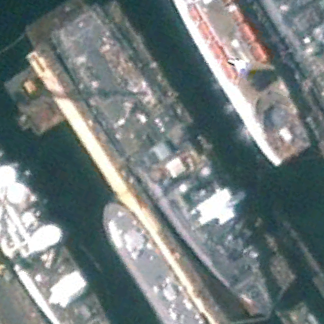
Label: combat